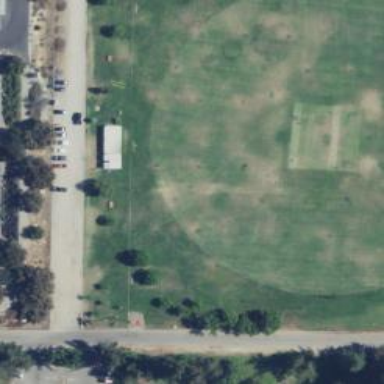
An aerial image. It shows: Cricket pitch used for leisure land.